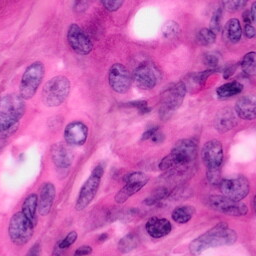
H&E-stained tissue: Pancreatic